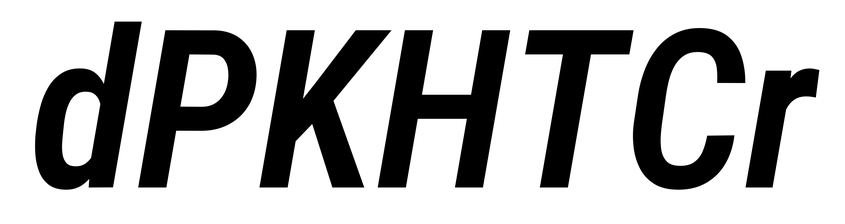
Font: Roboto-Italic_Condensed_SemiBold_Italic